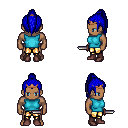
a pixel art fantasy rpg character, male body template, human, dark skin, teal sleeveless shirt, gold greaves, blue long topknot hairstyle, bronze tiara, maroon shoes, dagger, four views (front, back, left, right), 2x2 character sprite sheet, small pixel art, hard edges, no anti-aliasing